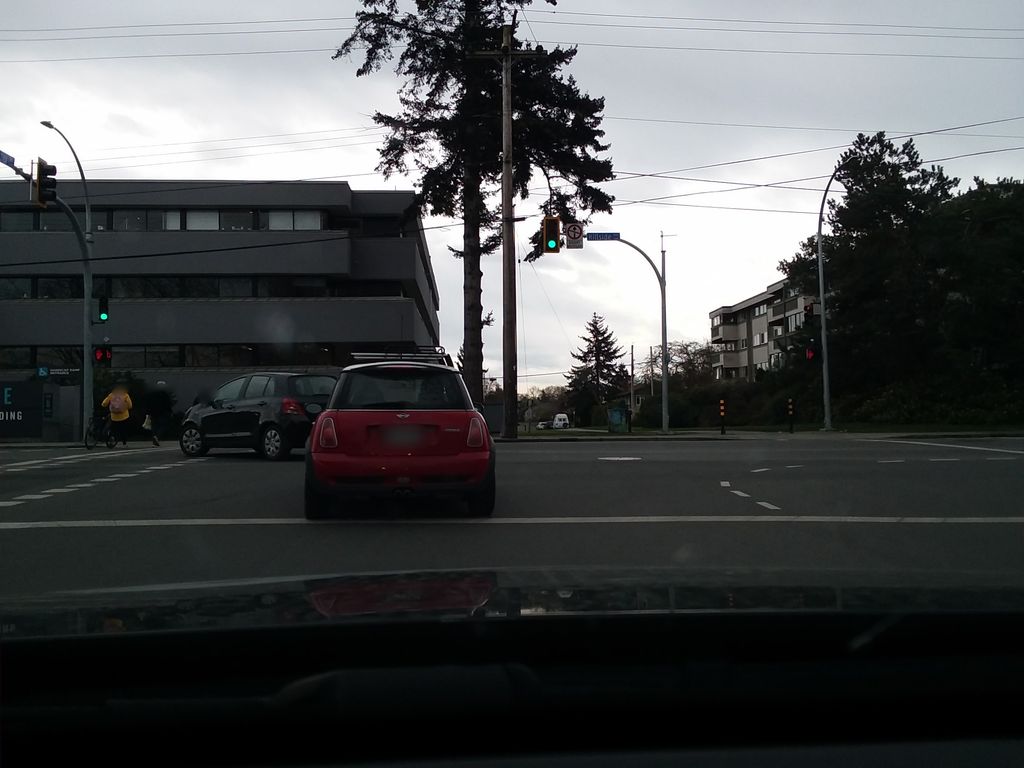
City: victoria